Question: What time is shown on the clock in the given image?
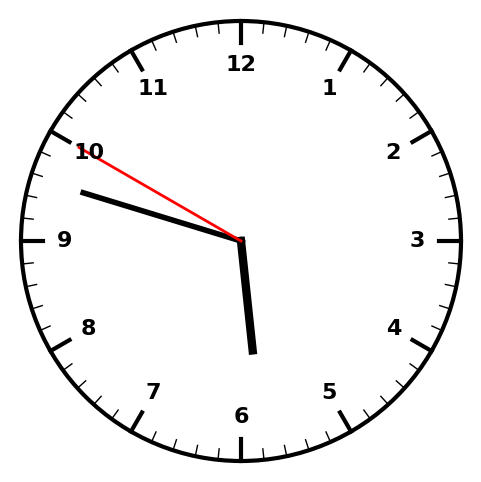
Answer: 05:47:50